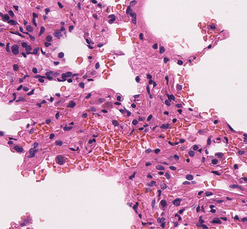
Tumor epithelial tissue: no
Tumor-associated stroma tissue: no
Normal tissue: yes